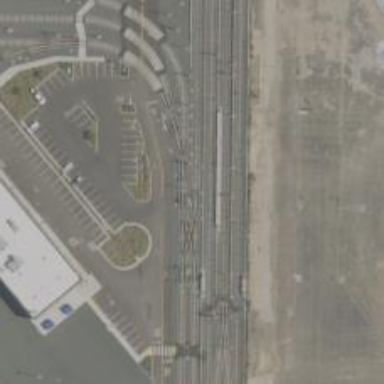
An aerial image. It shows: Light rail yard with electrified contact lines.